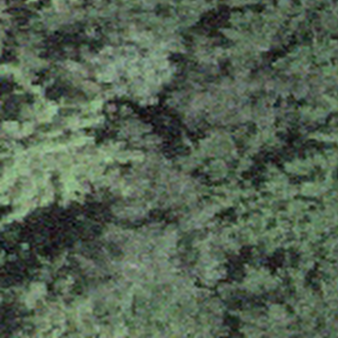
Label: other